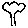
Label: tree